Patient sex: F
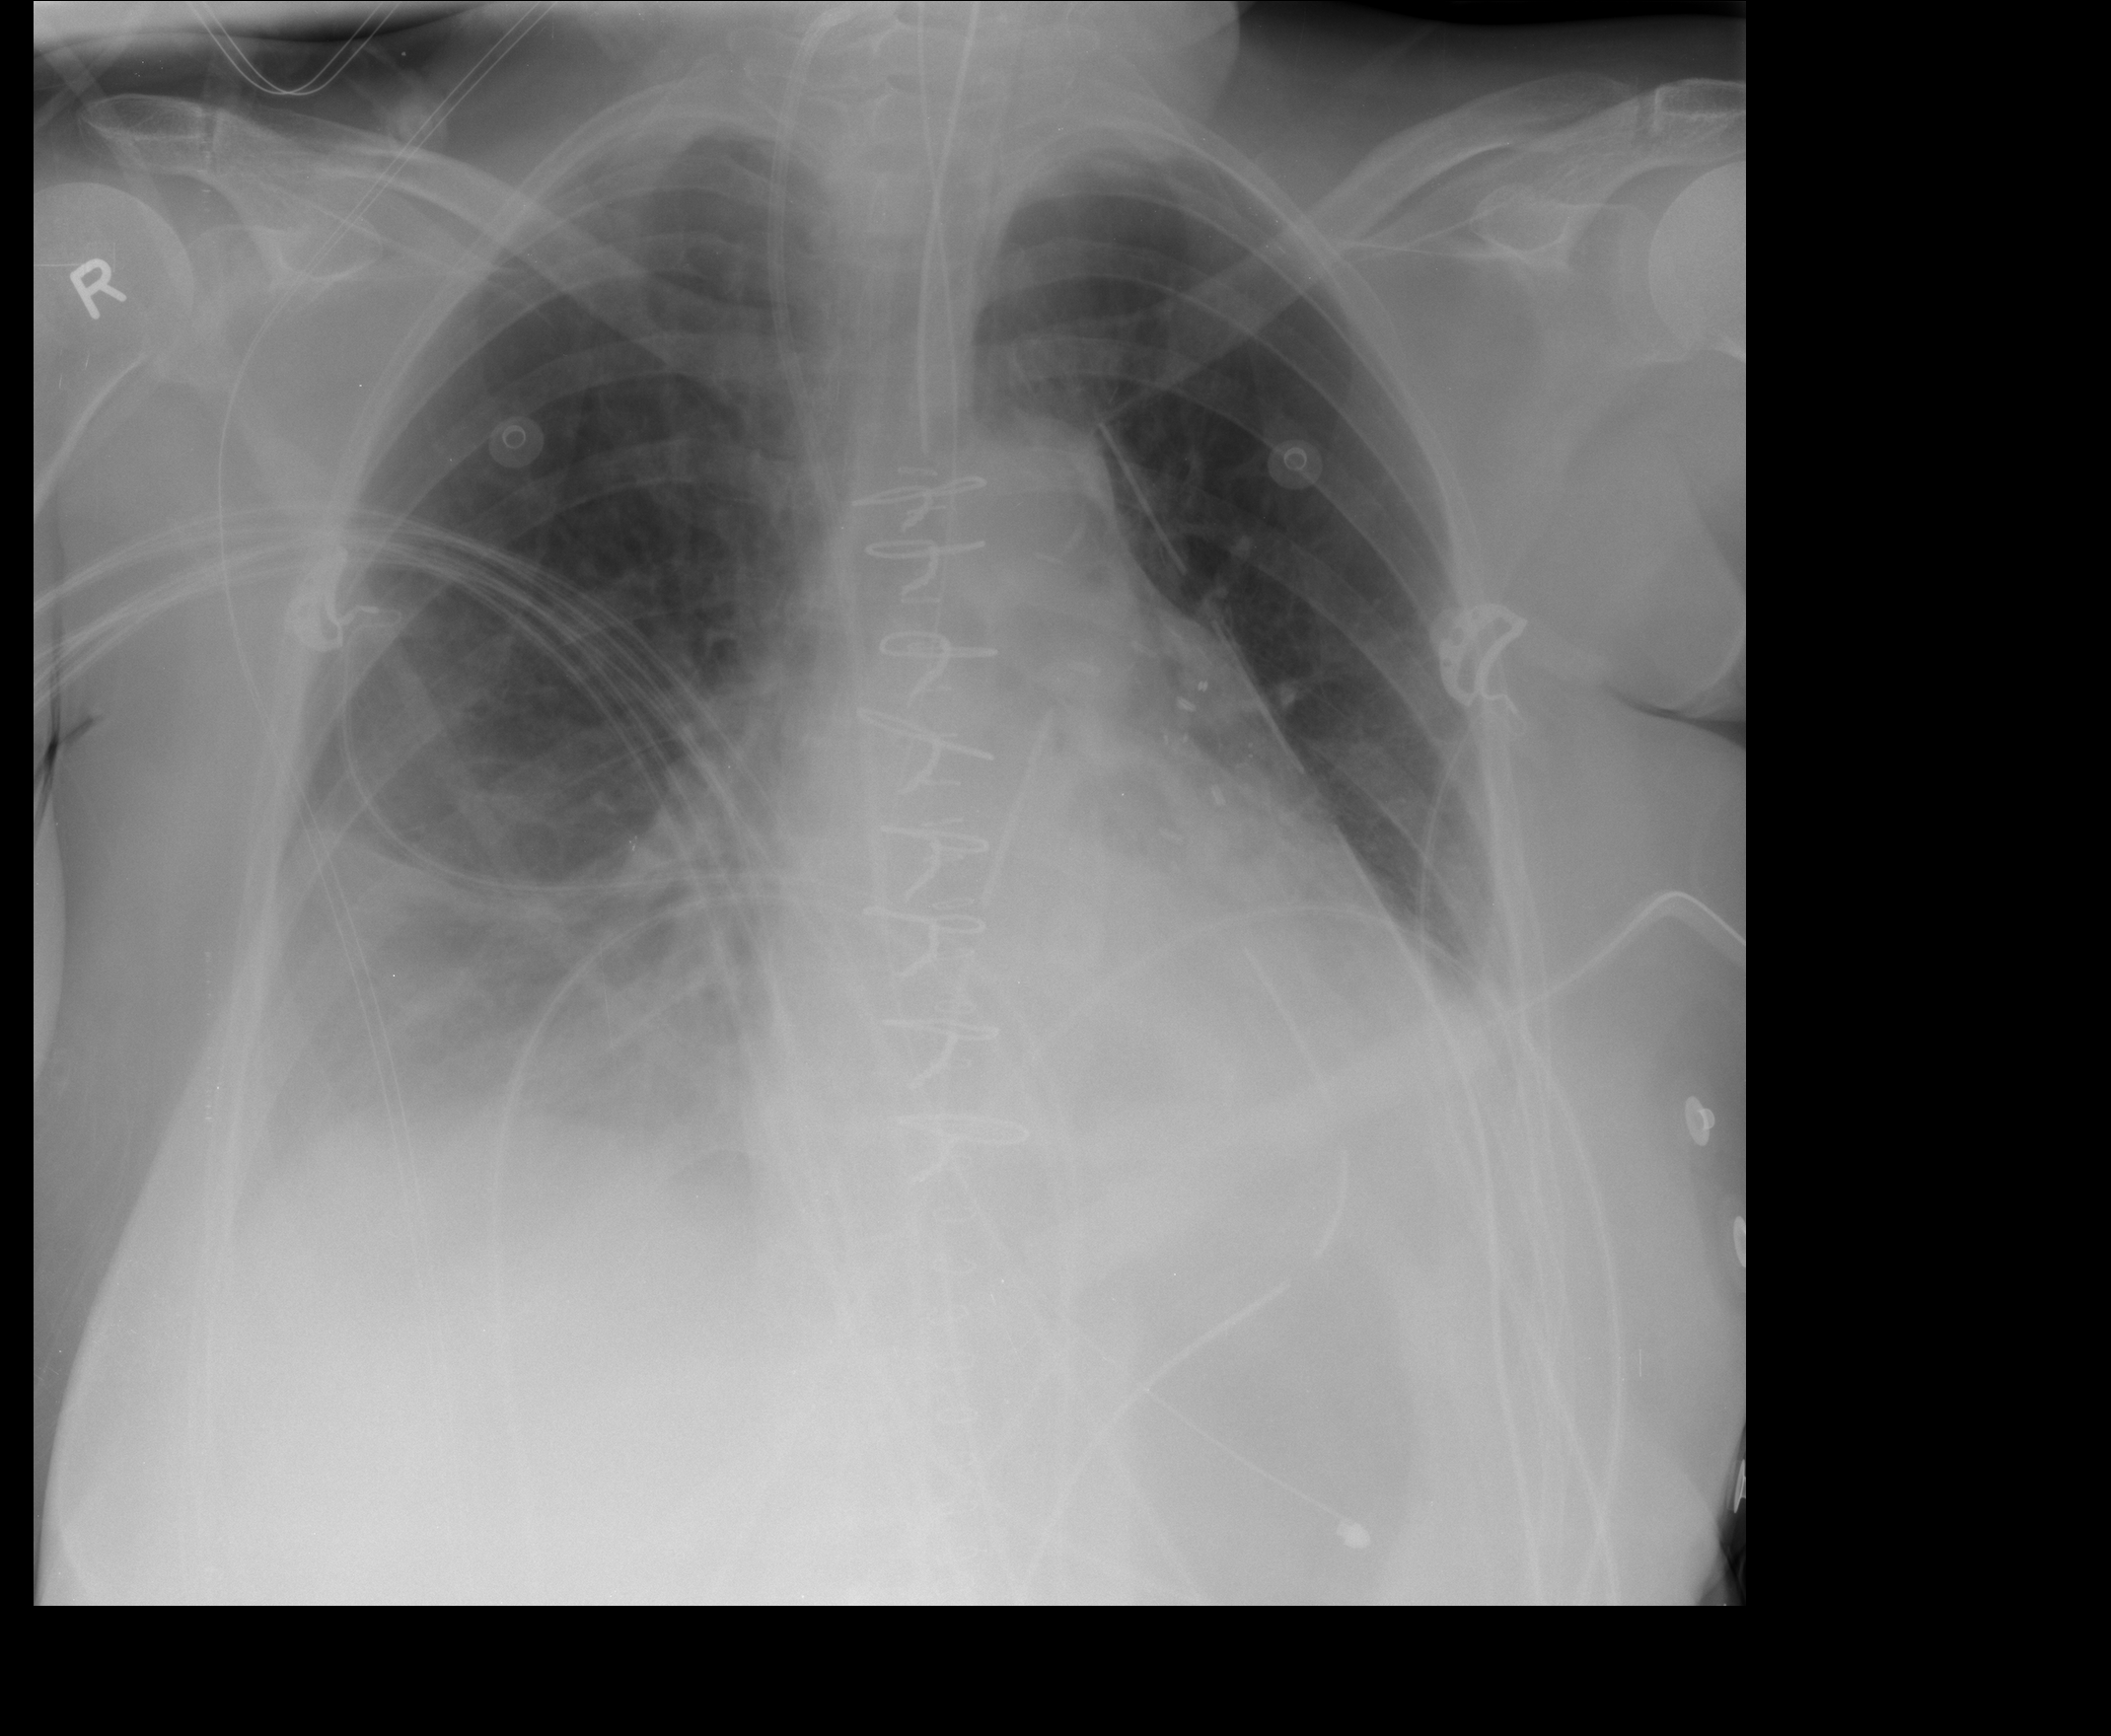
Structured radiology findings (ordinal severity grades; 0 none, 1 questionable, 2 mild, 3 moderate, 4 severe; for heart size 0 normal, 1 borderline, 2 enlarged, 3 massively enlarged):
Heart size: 2
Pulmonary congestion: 2
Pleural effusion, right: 2
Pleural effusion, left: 2
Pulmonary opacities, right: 0
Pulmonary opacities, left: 0
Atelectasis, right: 3
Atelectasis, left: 3